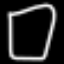
Label: square